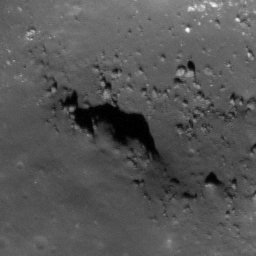
Pit: Copernicus LB6
Host crater: Copernicus
Host type: impact_melt
Lunar coordinates: latitude 10.313, longitude 339.726